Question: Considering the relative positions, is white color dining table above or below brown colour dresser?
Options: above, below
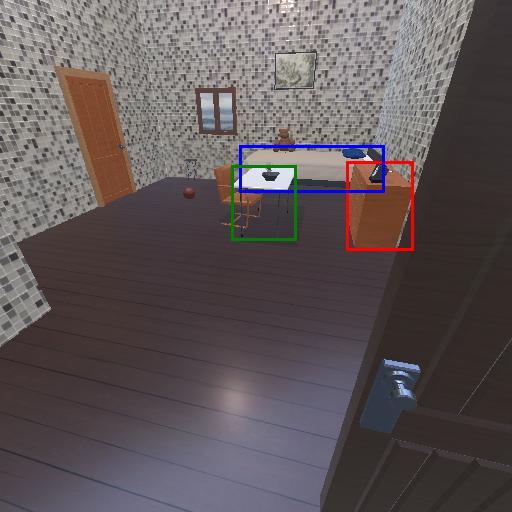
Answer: above